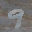
Label: 9